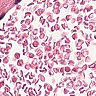
Metastatic tissue present: no